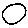
Label: circle